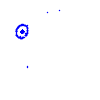
Particle: proton